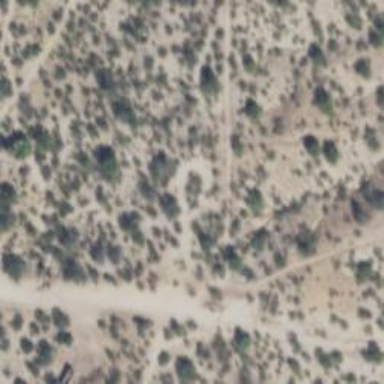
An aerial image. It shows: Path.